Question: Shortly, I want to make the pre-processing procedures before OCR with the suggestion comes from <URL>. There are two parts in article:
-
I wonder are there any ways to achieve them by using 'opencv'? Any suggestions or sample codes would be appreciated.
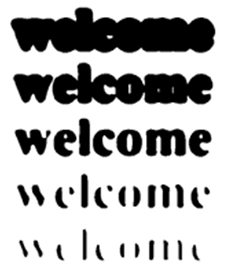
Answer: I would encourage you to use this code: <URL>
In particular wolf's binarization, it works really well in practice and it needs very little change to c++ code if you want to use it with opencv. Basically you have to pass the pointer to your image data to this function.